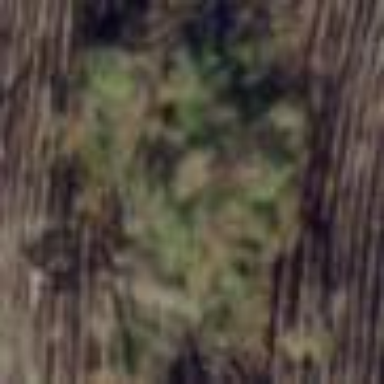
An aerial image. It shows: Beautiful woodland area.